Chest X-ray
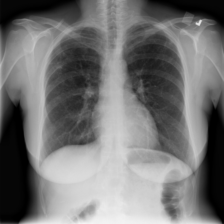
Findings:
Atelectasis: negative
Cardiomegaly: negative
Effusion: negative
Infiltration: negative
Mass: negative
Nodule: negative
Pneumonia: negative
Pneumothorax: negative
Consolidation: negative
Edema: negative
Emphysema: negative
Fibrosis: negative
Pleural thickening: negative
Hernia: negative